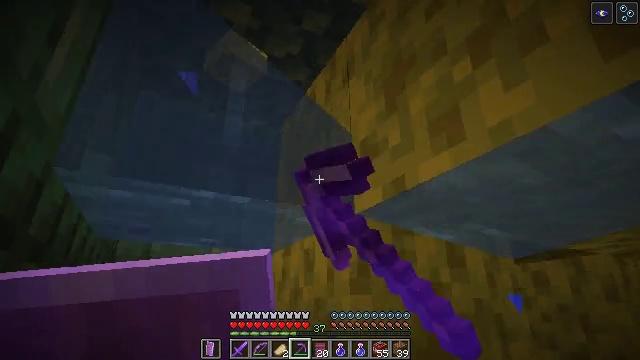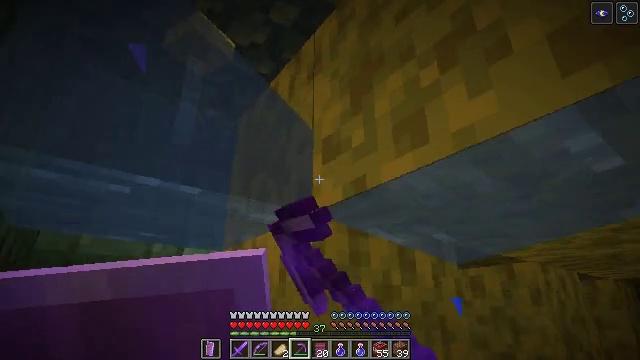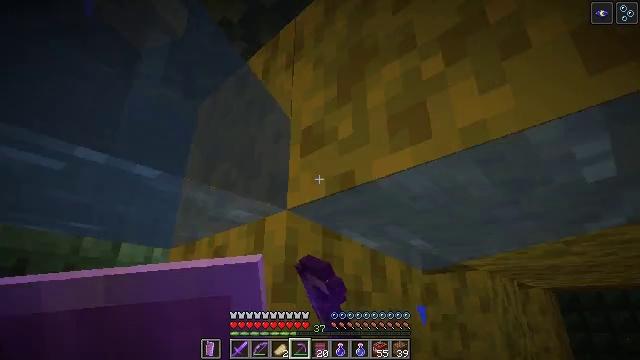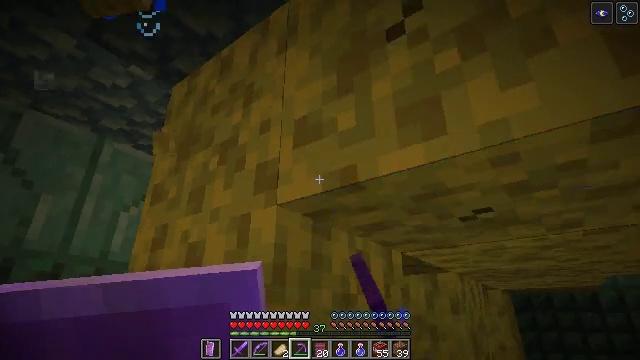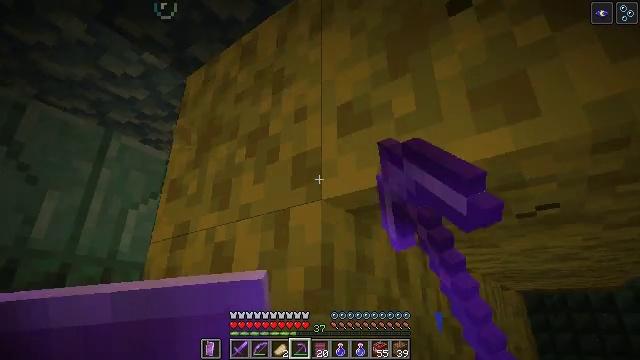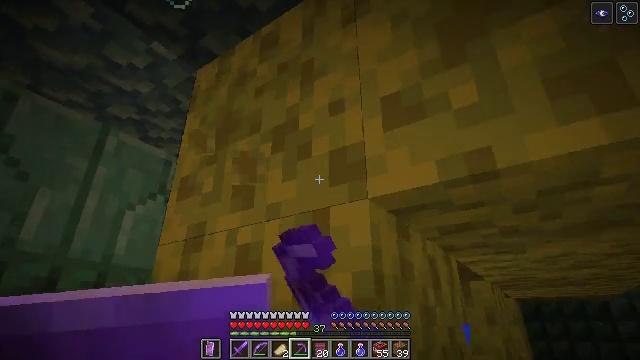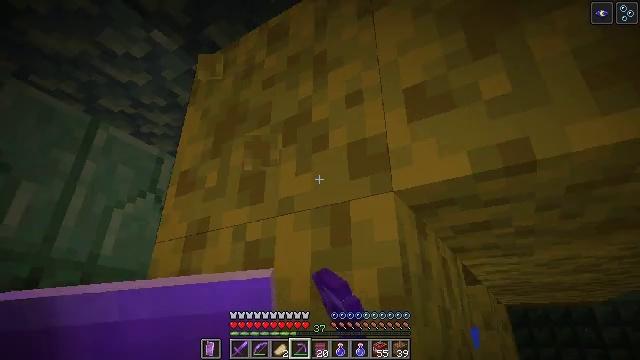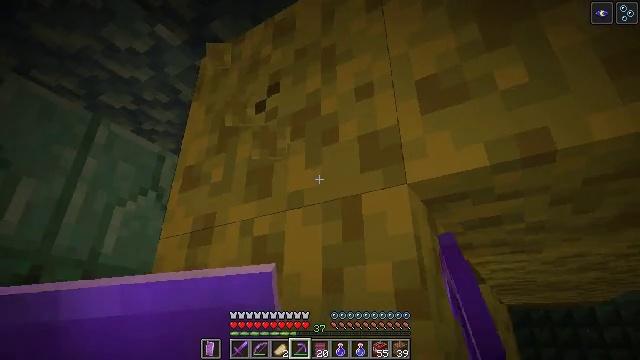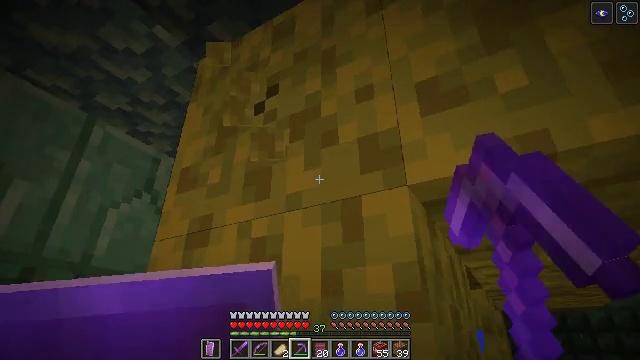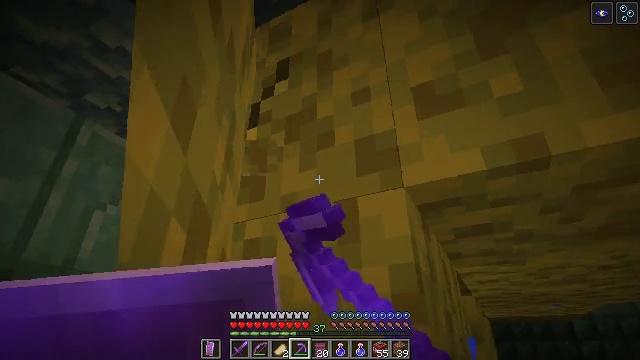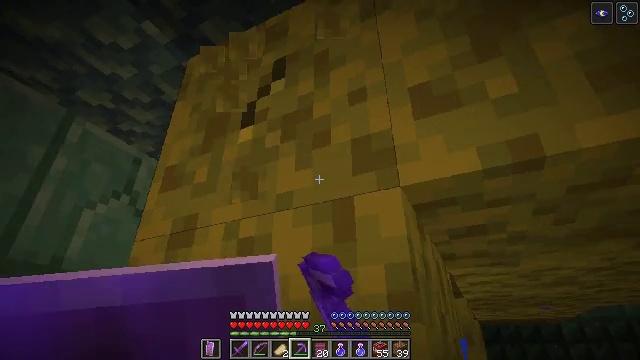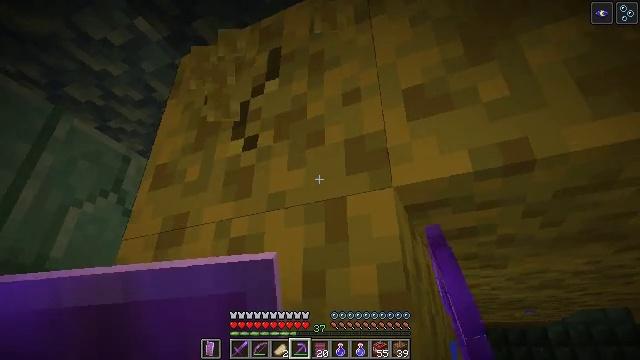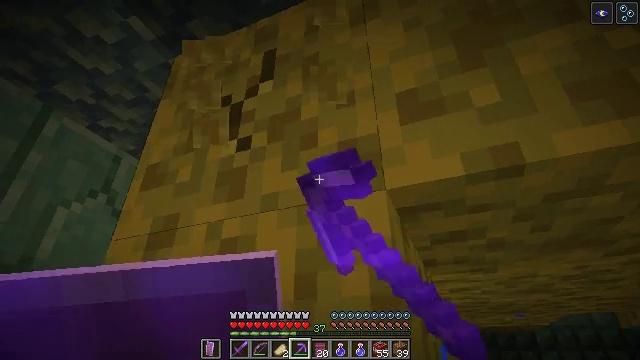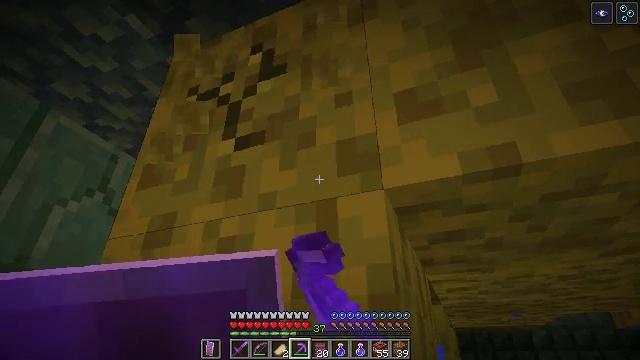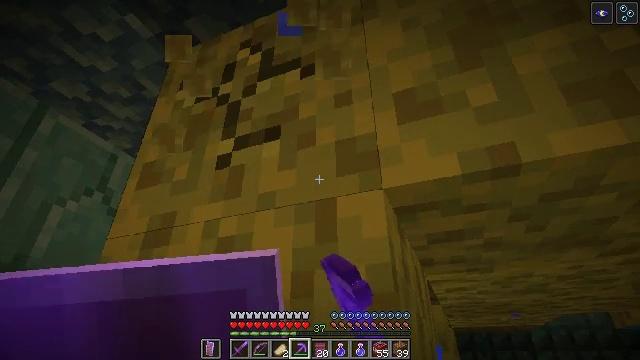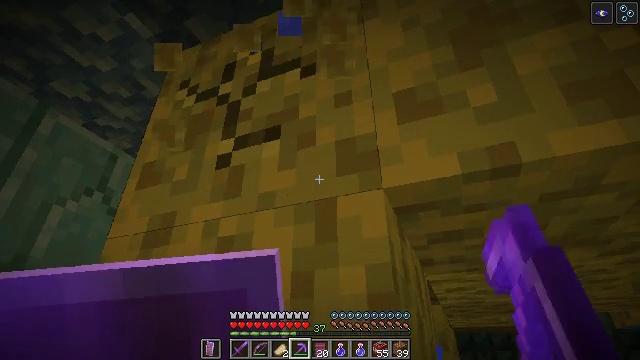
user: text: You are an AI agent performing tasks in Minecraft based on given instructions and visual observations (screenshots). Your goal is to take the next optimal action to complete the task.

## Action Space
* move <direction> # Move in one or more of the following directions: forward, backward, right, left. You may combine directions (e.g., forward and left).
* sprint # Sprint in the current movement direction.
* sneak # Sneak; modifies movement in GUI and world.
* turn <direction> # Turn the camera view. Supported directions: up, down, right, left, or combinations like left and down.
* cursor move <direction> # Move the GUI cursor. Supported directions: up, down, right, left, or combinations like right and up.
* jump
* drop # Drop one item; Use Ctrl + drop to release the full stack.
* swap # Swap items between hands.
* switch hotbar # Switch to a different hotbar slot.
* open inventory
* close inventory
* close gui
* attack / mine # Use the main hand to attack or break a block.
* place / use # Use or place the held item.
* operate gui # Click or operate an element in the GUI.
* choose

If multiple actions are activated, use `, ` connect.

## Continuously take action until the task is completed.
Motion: motion action
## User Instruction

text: Gather a wet sponge from the ocean.
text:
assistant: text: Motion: move forward and move left, turn right, attack / mine
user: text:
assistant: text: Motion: move forward and move left, turn right, attack / mine
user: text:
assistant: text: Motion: move forward and move left, turn right, attack / mine
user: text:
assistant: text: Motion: move left, attack / mine
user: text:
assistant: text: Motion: turn right and up, attack / mine
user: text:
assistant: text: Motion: turn right and up, attack / mine
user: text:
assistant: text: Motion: attack / mine
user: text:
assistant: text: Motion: turn right, attack / mine
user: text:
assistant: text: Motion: turn right and up, attack / mine
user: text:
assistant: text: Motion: turn right, attack / mine
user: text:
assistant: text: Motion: turn right, attack / mine
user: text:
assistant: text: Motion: turn right, attack / mine
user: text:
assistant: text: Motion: attack / mine
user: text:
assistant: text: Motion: attack / mine
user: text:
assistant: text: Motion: attack / mine
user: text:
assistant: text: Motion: attack / mine
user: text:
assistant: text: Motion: attack / mine
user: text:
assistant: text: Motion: attack / mine
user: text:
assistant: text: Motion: attack / mine
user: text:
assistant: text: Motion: attack / mine
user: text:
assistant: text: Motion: attack / mine
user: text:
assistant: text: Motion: attack / mine
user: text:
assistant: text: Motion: attack / mine
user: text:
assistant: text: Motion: attack / mine
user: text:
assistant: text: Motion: attack / mine
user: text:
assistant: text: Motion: attack / mine
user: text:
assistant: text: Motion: attack / mine
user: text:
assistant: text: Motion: attack / mine
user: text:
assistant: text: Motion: move left, turn right and down, attack / mine
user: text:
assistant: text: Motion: move left, turn right and down, attack / mine